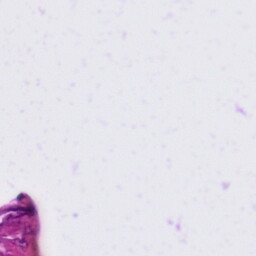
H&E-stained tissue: Tonsil